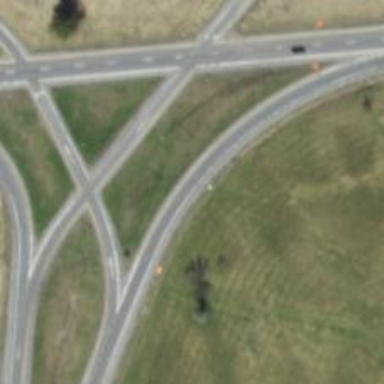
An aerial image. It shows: Trunk link highway.